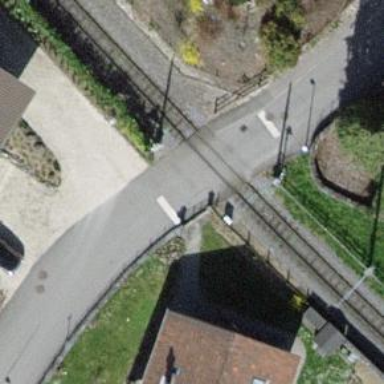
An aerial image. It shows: Level crossing at the railway with full barrier.